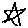
Label: star